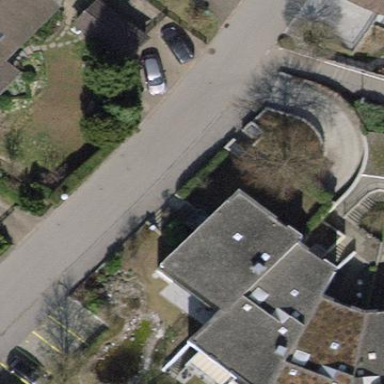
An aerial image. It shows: Terrace building.